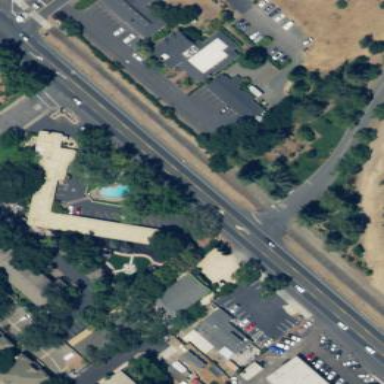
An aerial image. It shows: Motel building.